Question: I am using CImg combined with libpng in Visual Studio 2010 to display png images.
When I display the image using CImg, it appears to not correctly display the transparency.
I am not sue if this is me not fully grasping the concepts of CImg, a mistake I'm making, or a combination of both!

The image on the left shows the image as opened in windows photo viewer - with the background transparent as expected.
The image on the right shows the CImg display that is actually displaying a pure white background with some odd brown areas surrounding the character.
CImg is loading the png with the 4th alpha channel (as shown in right image window title). When mousing over the areas in the CImg display it shows the correct transparency values in the small pop up (bottom left of right image). CImg appears to be drawing everything, regardless of the transparency value?
My question is, how do I get Cimg to correctly display a pgn with transparent sections?
My code for this example is as follows:
'''
#define cimg_use_png
#include <CImg.h>
using namespace cimg_library;
int main()
{
CImg<unsigned char> image("image.png");
image.display();
return 0;
}
'''
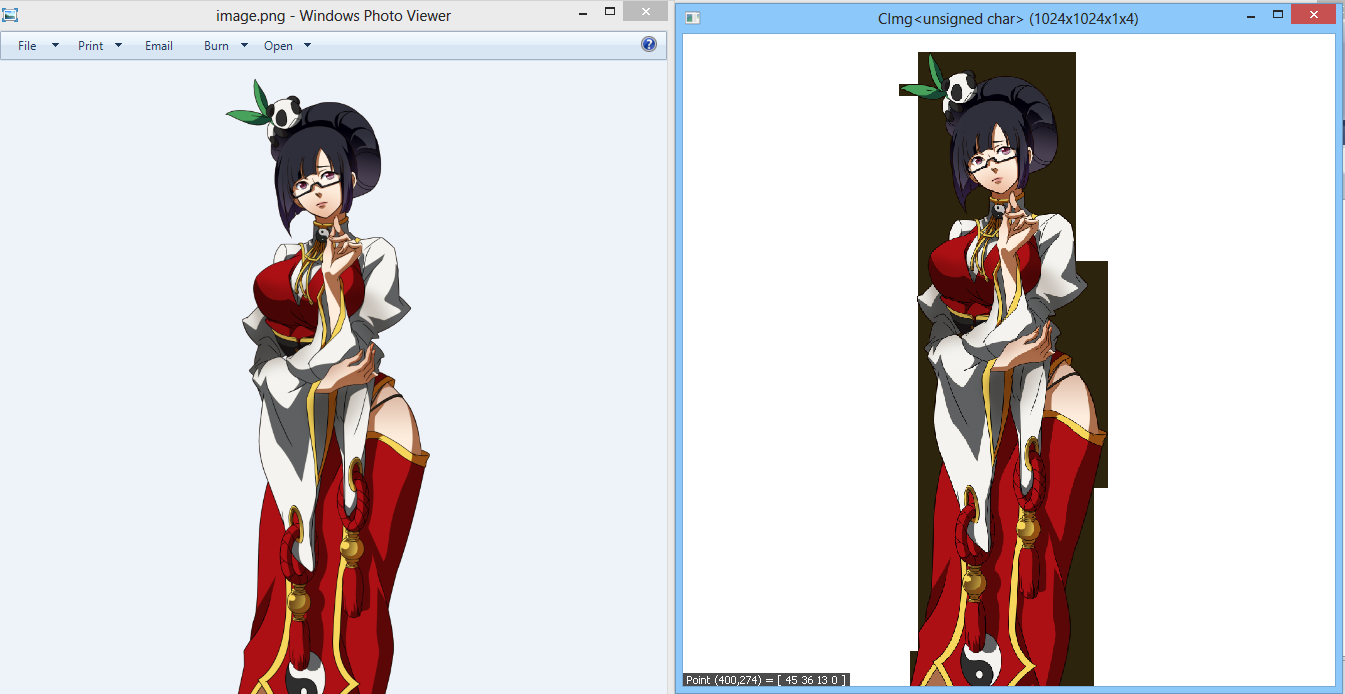
Answer: The default display viewer of CImg just shows the 3 first channels of your image.
It does even ignore that the 4th channel is indeed a transparency channel, it could be something else (the K channel for a CMYK-coded image for instance). CImg doesn't store this kind of information, it lets the user knowing what he manipulates at the end.
If you have a 4th-channel for transparency and what to display it in CImg, you have to create a small rendering procedure by yourself, like this :
'''
CImg<unsigned char> render(img.width(),img.height(),1,3,255);
render.draw_image(0,0,0,0,img,img.get_channel(3),1,255);
'''
(assuming 'img' is your 4-channel image).
Now 'render' is a RGB color image that is a rendering of your initial (transparent) image over a white background.